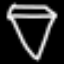
Label: diamond